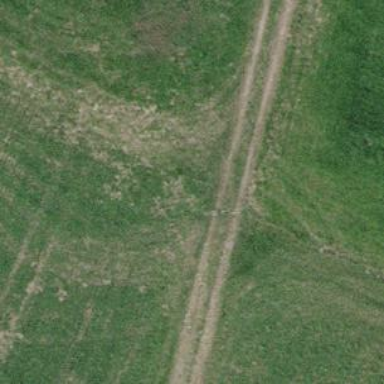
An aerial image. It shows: Grass track with grade5 track type.